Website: home-depot
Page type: account-selection
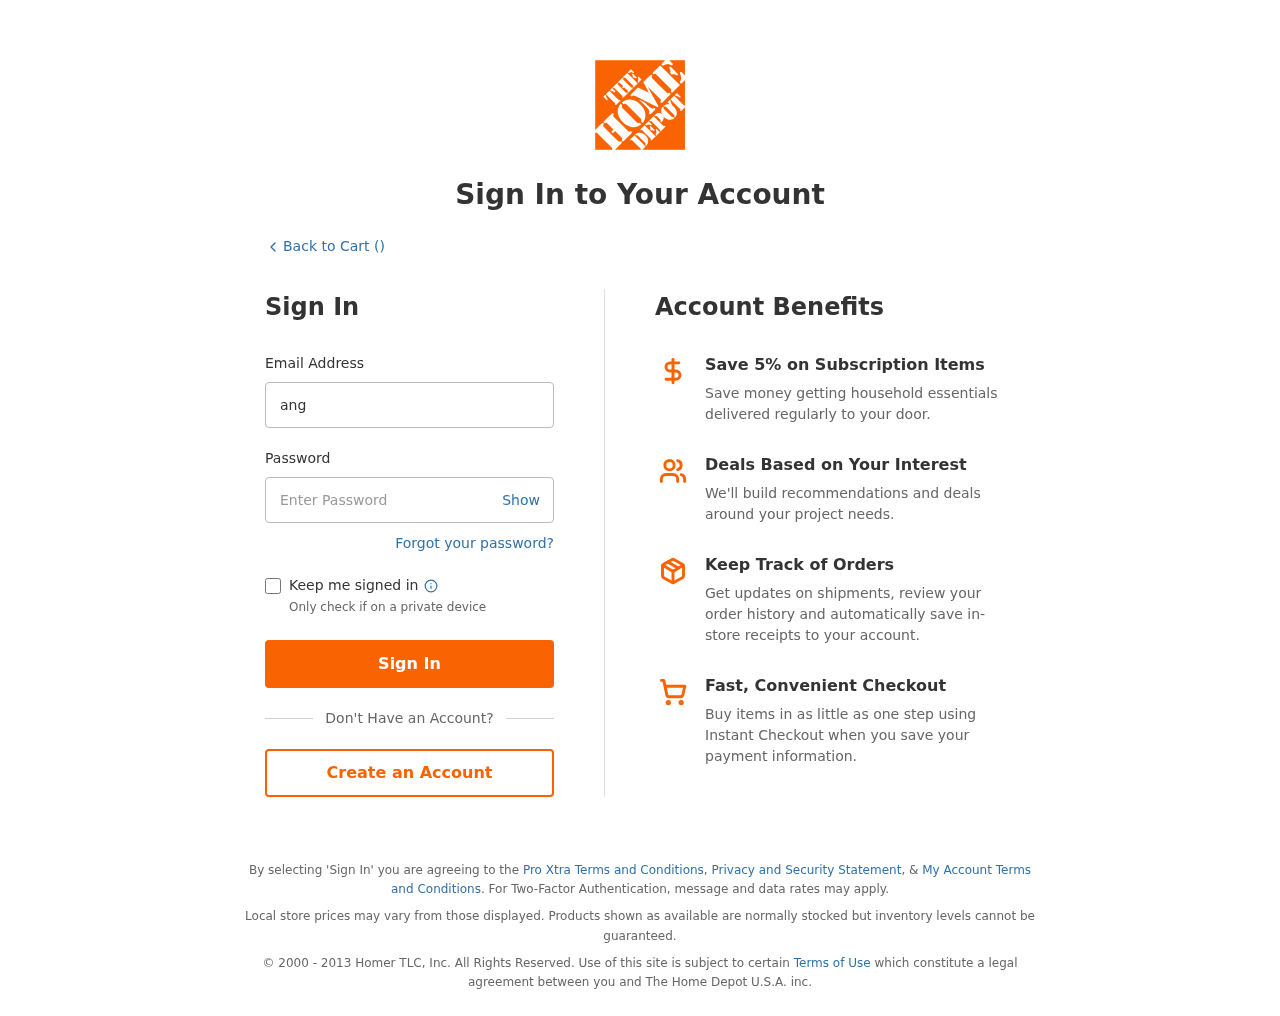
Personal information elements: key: PII_LOGIN_USERNAME
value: angela.weber